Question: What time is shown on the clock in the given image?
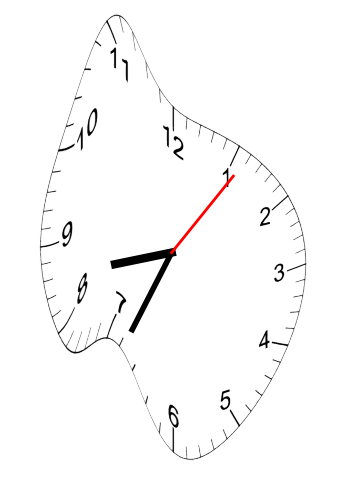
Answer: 08:34:06